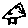
Label: tree